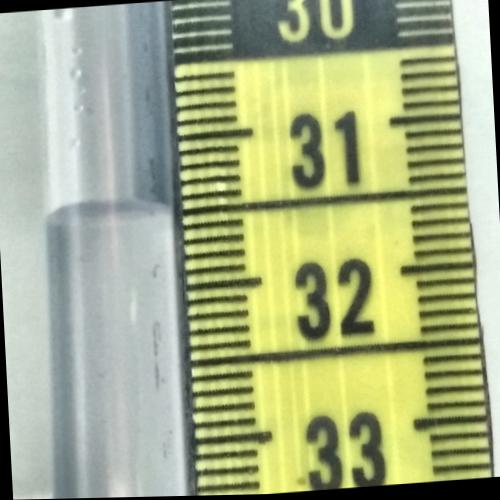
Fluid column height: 31.5 cm